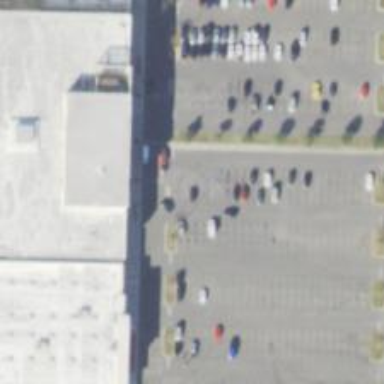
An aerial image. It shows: Parking space is available.